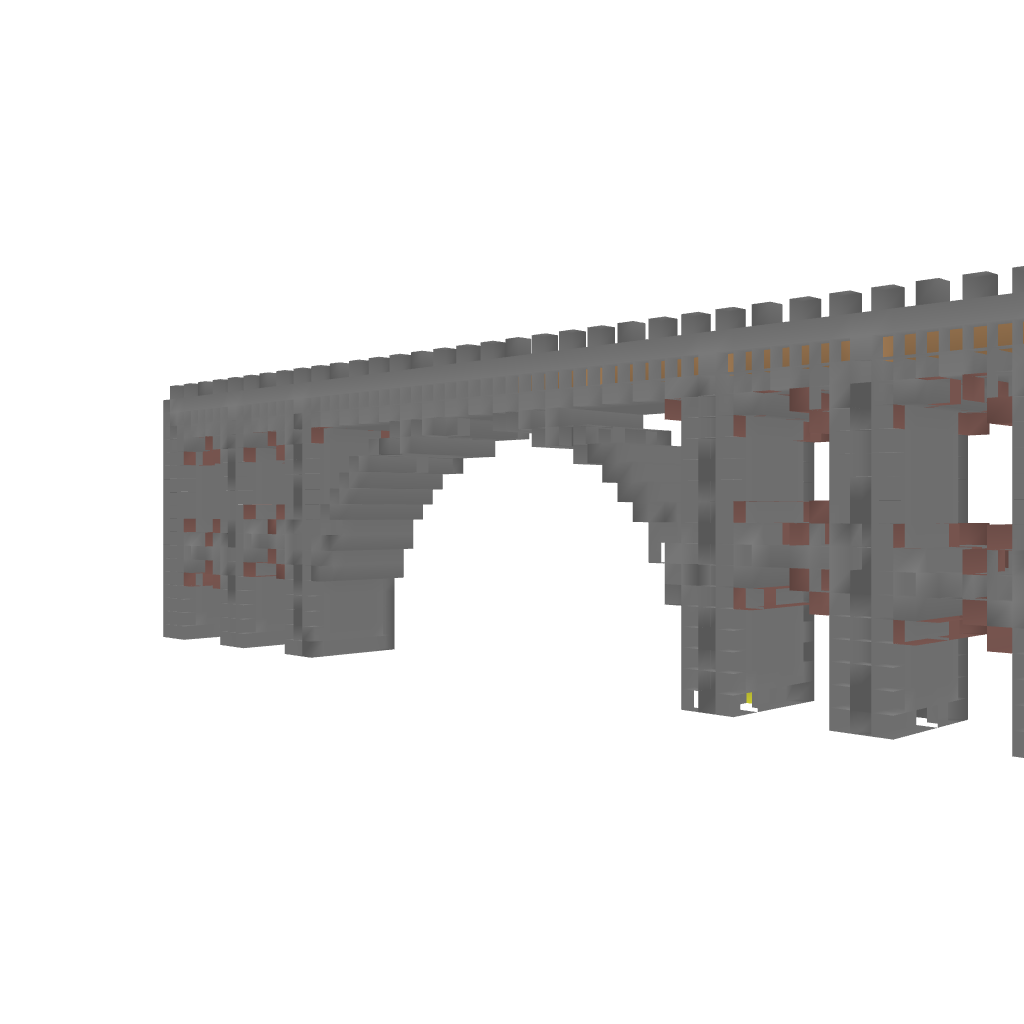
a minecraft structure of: large stone brick bridge high quality